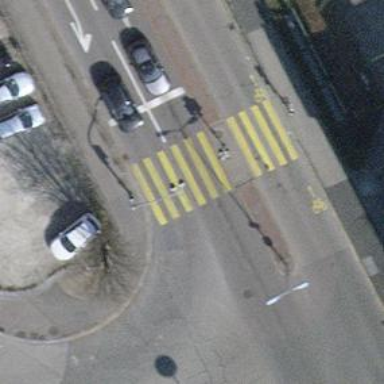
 there are traffic signals and zebra crossing."